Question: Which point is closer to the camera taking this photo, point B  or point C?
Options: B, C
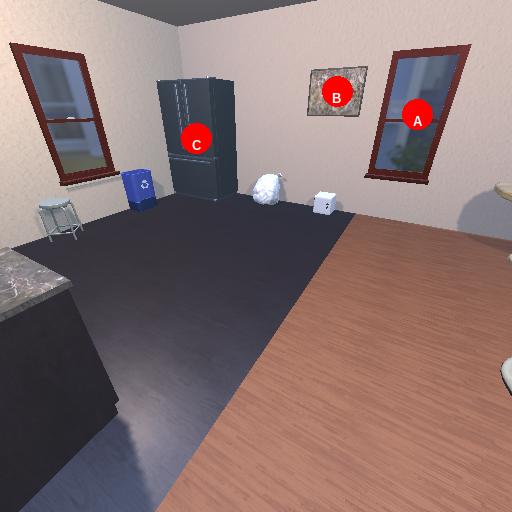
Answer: B